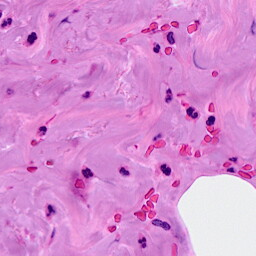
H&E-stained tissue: Breast